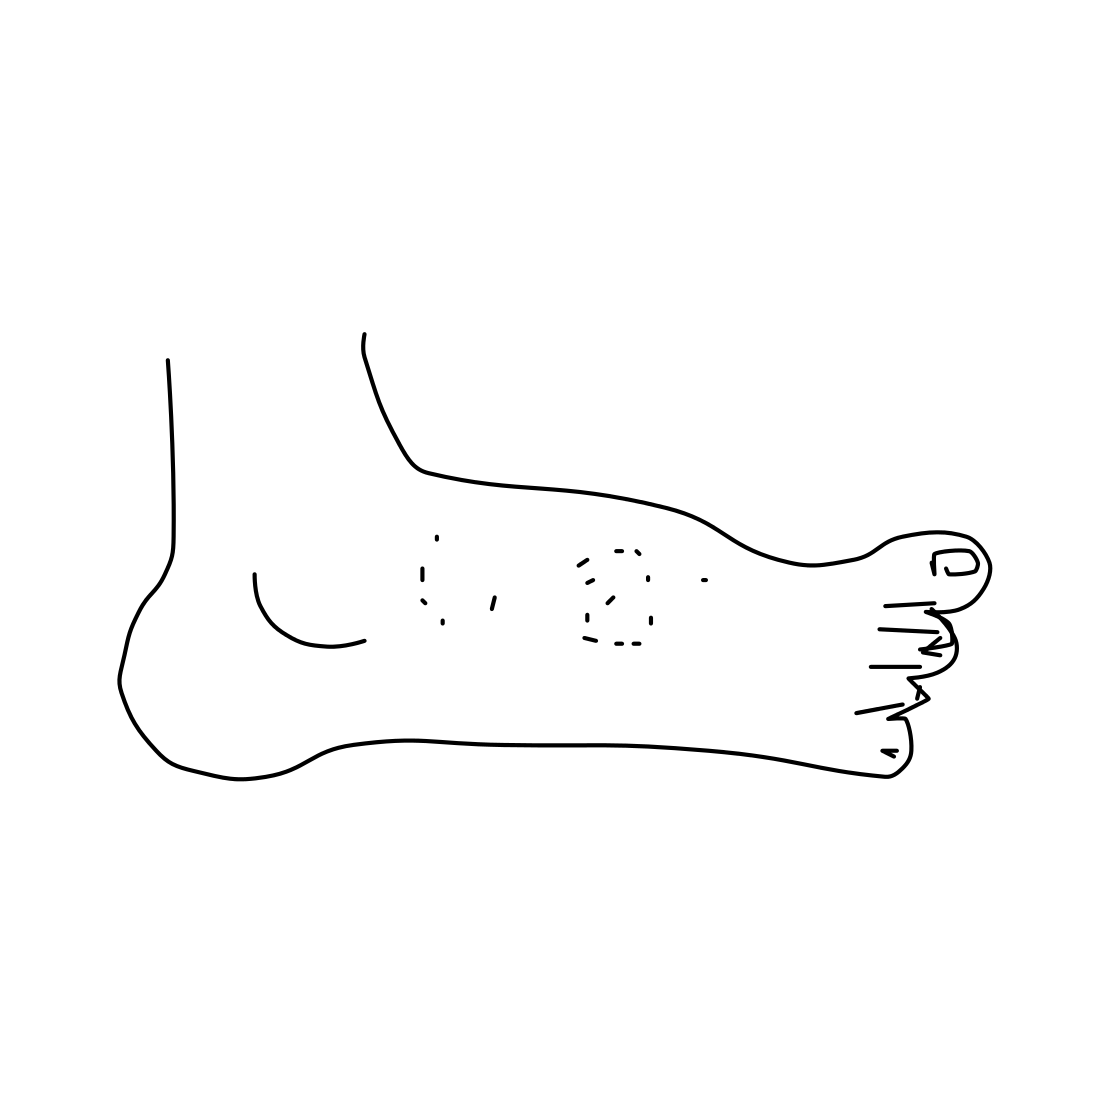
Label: foot